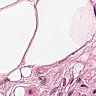
Metastatic tissue present: no